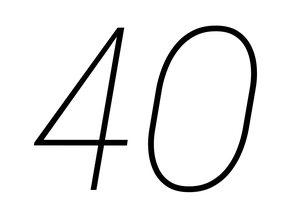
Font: Roboto-Italic_Condensed_Thin_Italic